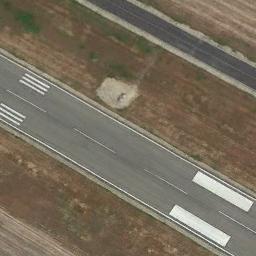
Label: runway